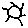
Label: sun